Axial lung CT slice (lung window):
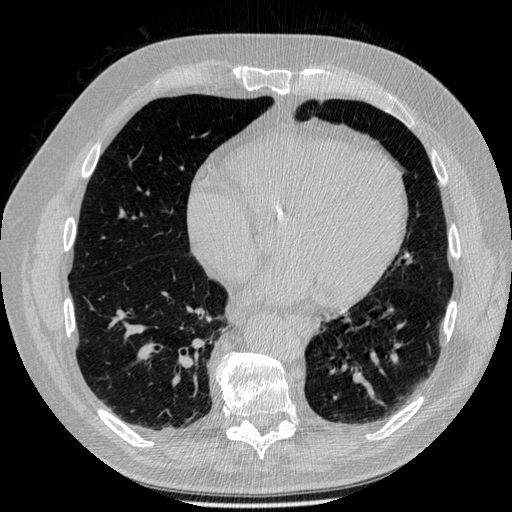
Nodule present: no